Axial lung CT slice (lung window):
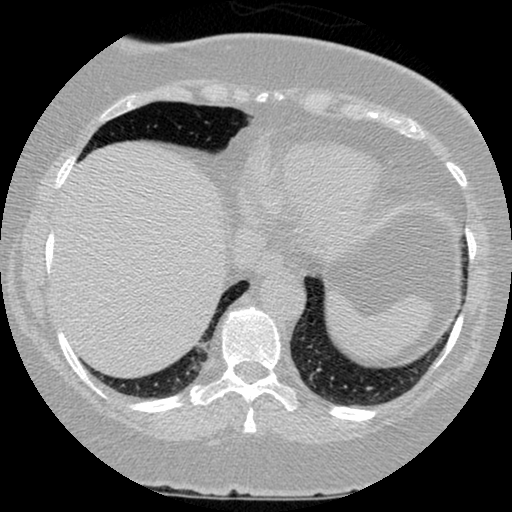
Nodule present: no